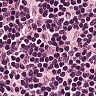
Metastatic tissue present: no